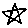
Label: star